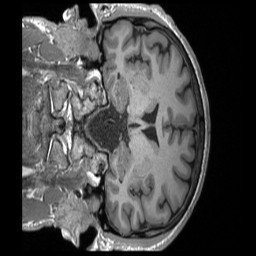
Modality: T1w
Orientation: coronal
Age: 39
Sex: male
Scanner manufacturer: siemens
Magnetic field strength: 3 T
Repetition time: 2.4 s
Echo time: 0.00224 s